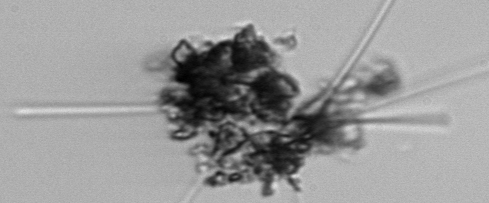
Label: Asterionellopsis_glacialis